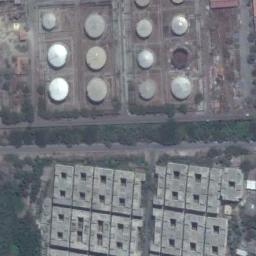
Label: storage_tank